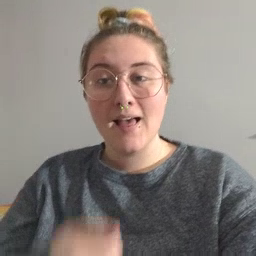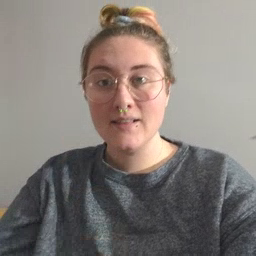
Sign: hide